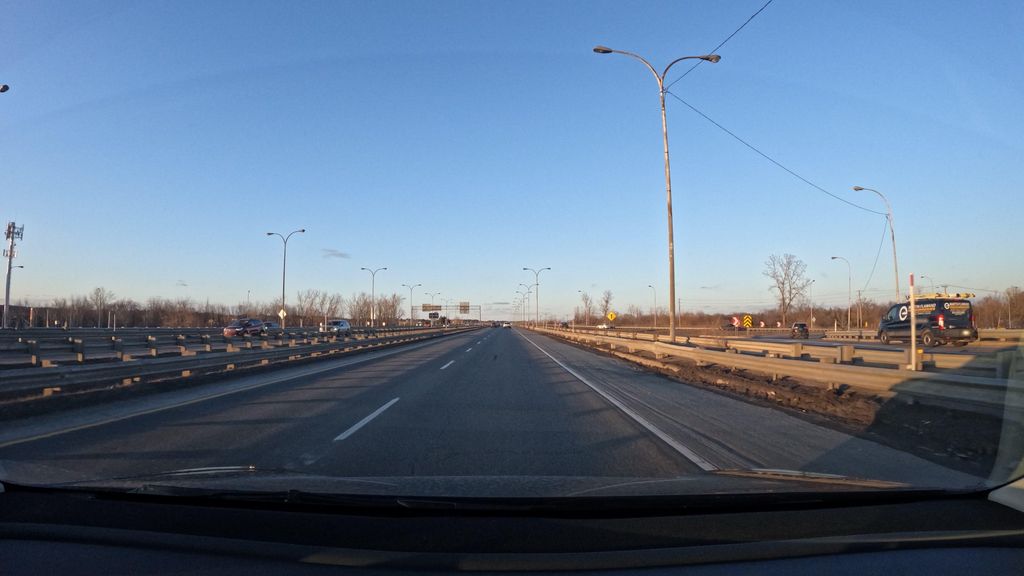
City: montreal